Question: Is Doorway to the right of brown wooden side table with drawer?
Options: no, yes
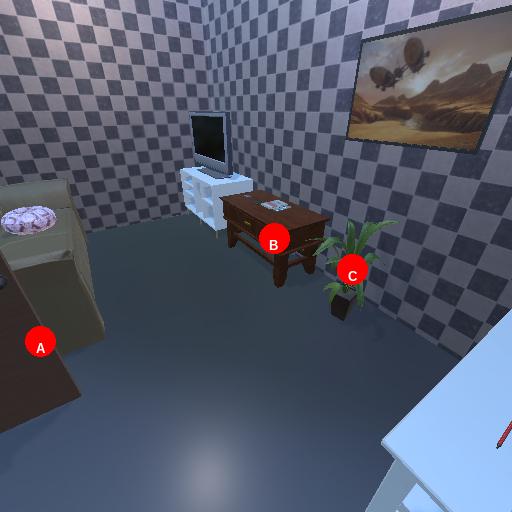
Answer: no